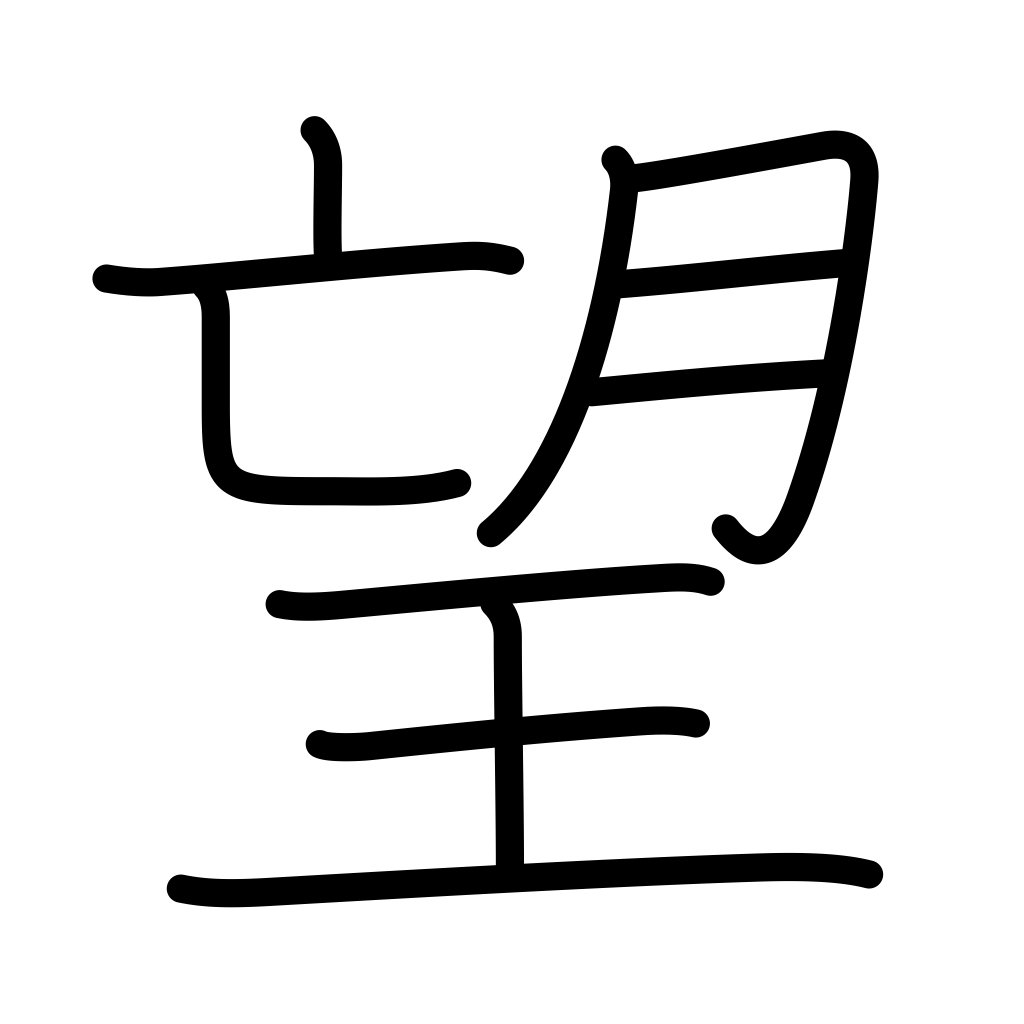
Meaning: ambition, full moon, hope, desire, aspire to, expect